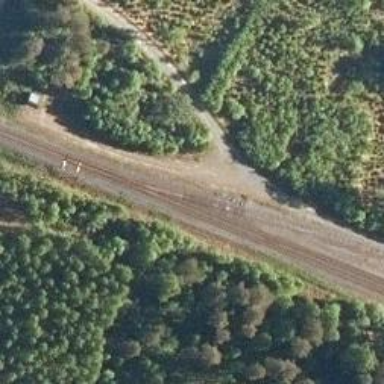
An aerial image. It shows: Wedge is used for the railway derail.